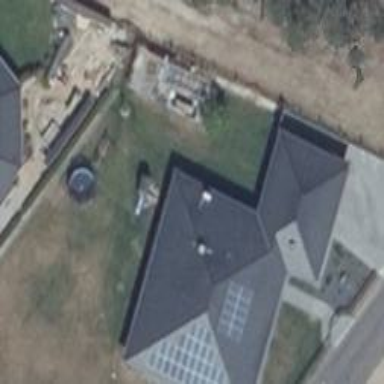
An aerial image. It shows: Detached building with hipped roof shape.